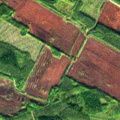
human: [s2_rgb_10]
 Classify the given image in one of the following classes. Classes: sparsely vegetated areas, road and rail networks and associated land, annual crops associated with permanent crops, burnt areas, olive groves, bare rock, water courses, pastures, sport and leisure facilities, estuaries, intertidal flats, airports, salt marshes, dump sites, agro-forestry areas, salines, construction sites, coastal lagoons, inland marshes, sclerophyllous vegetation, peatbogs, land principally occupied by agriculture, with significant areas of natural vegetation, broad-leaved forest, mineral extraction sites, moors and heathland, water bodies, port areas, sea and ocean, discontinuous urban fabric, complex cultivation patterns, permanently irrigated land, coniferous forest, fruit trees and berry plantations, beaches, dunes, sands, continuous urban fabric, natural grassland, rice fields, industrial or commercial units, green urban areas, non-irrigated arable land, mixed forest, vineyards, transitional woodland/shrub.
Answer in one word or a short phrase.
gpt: coniferous forest, peatbogs